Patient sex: F
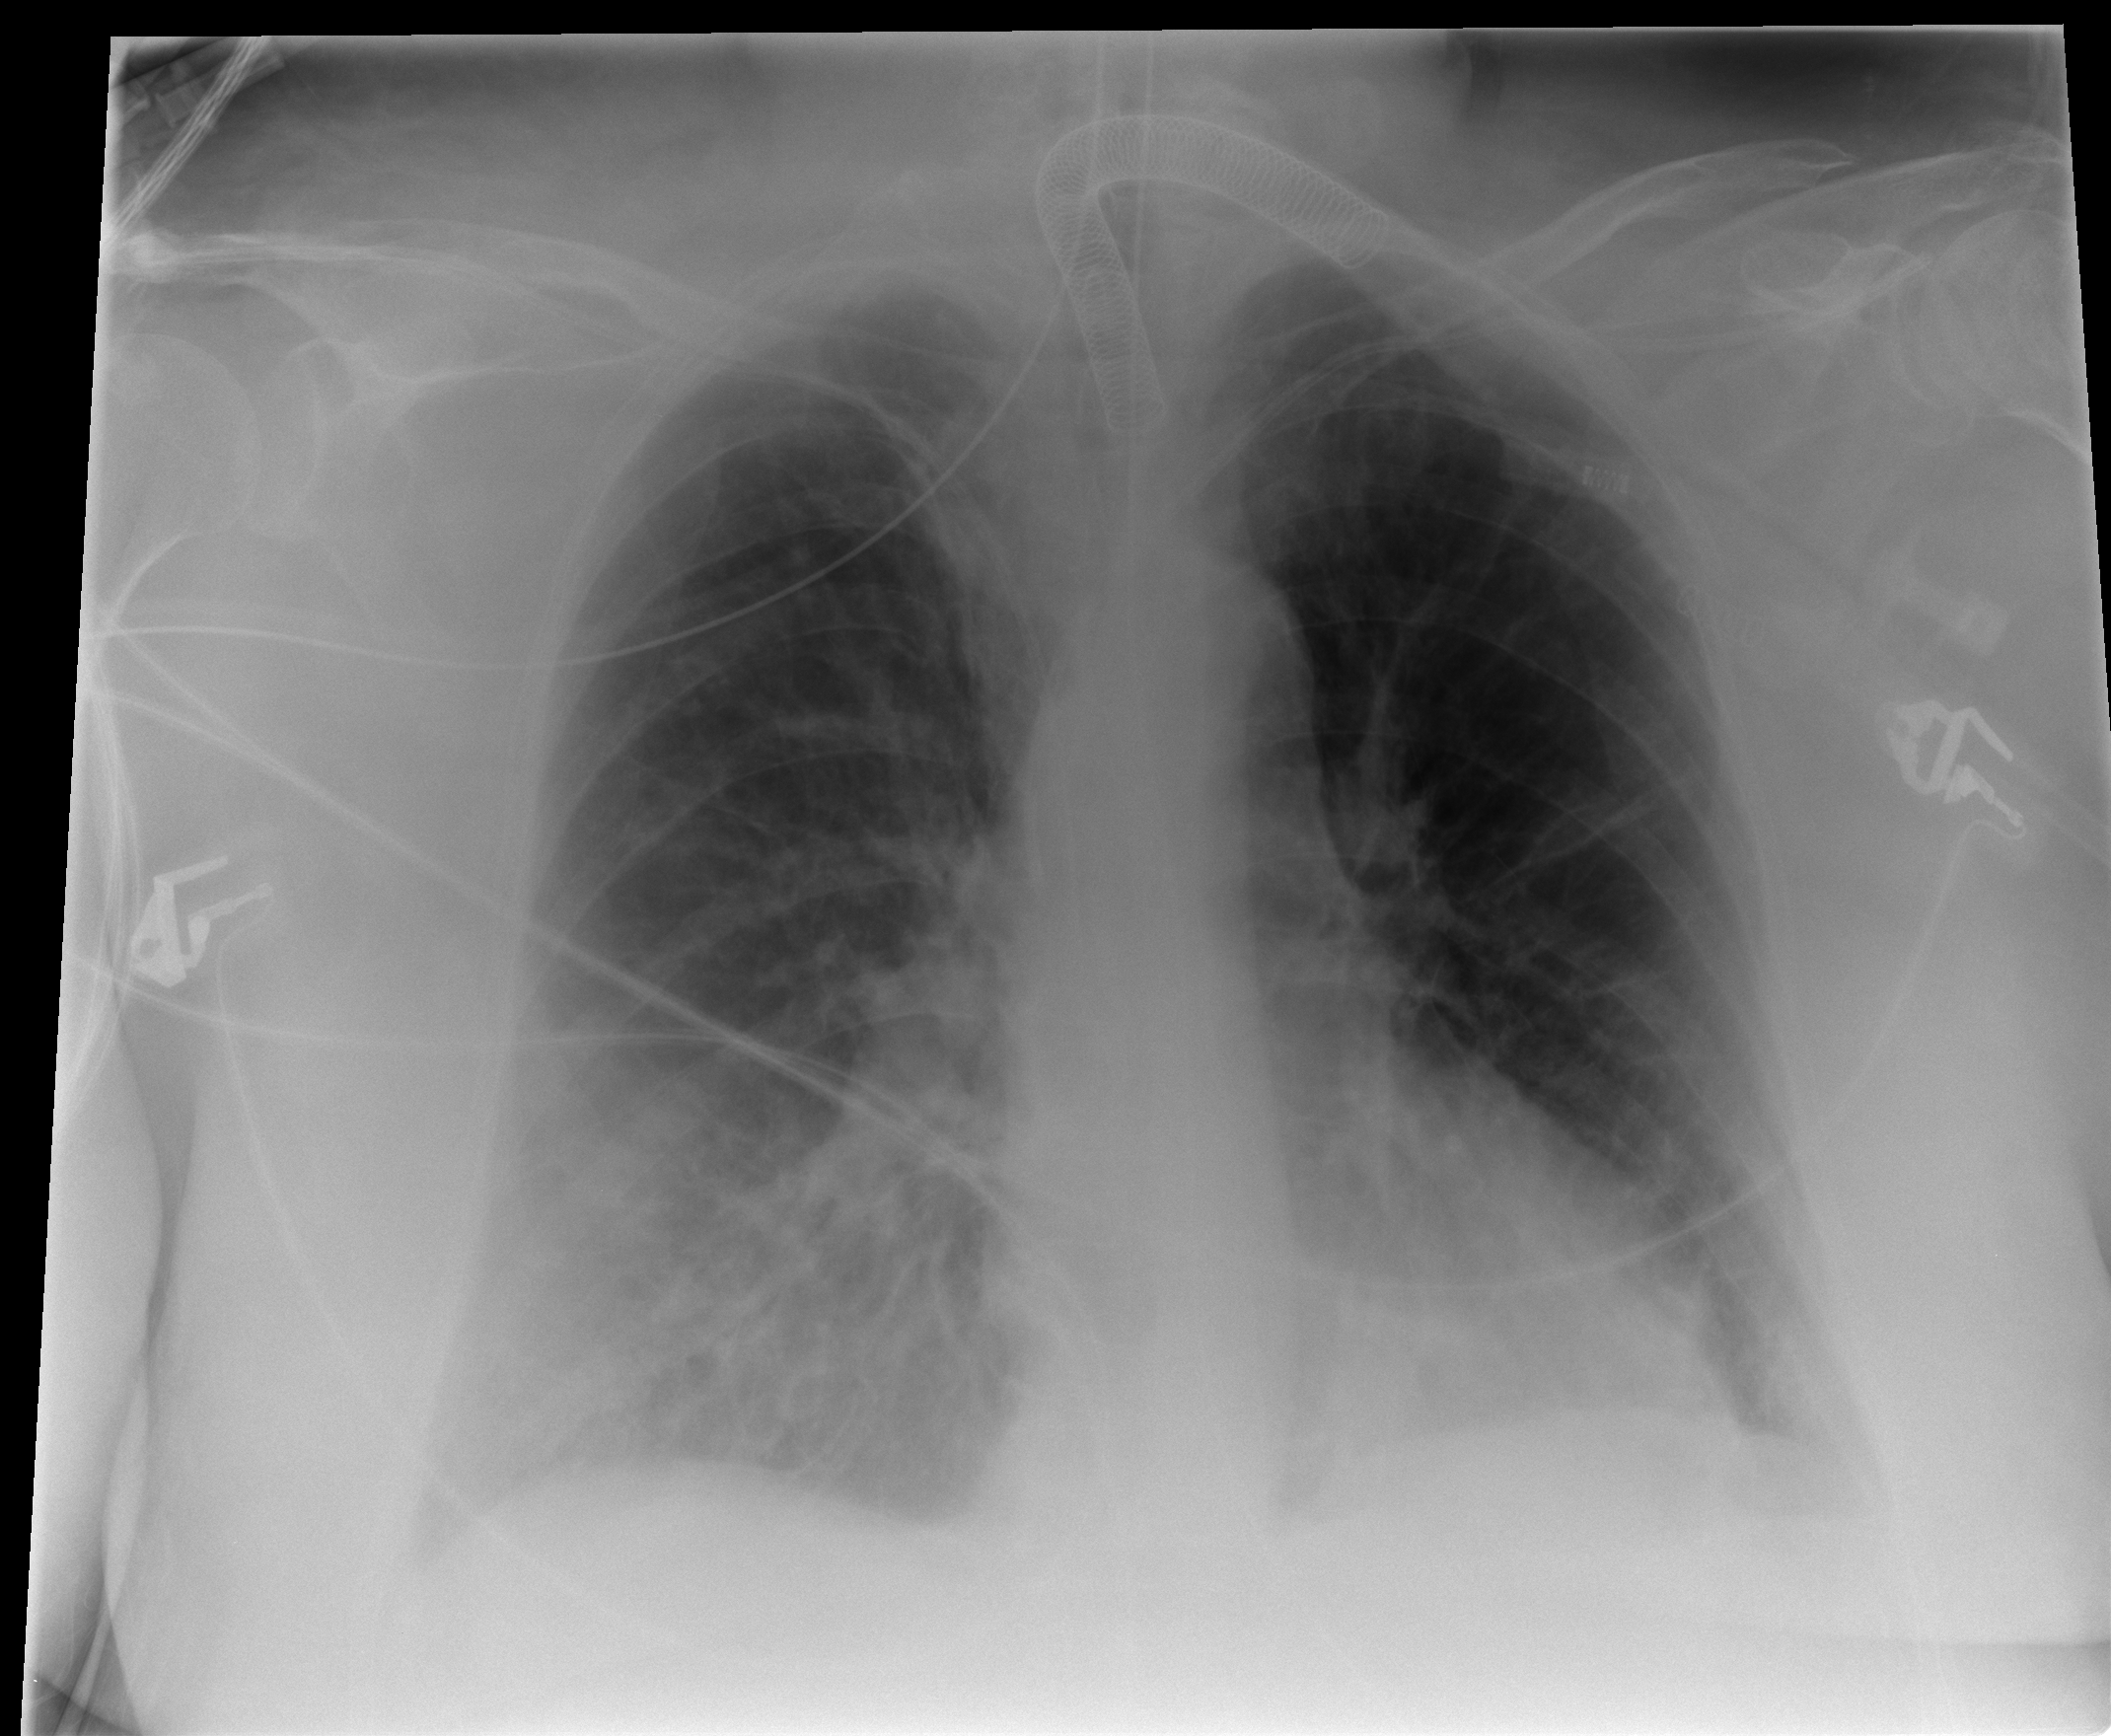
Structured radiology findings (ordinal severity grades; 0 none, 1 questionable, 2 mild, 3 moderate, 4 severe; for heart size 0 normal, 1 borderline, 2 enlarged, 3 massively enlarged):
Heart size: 0
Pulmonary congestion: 2
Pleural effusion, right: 2
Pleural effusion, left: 1
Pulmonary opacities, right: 0
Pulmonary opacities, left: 0
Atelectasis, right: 2
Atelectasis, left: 2